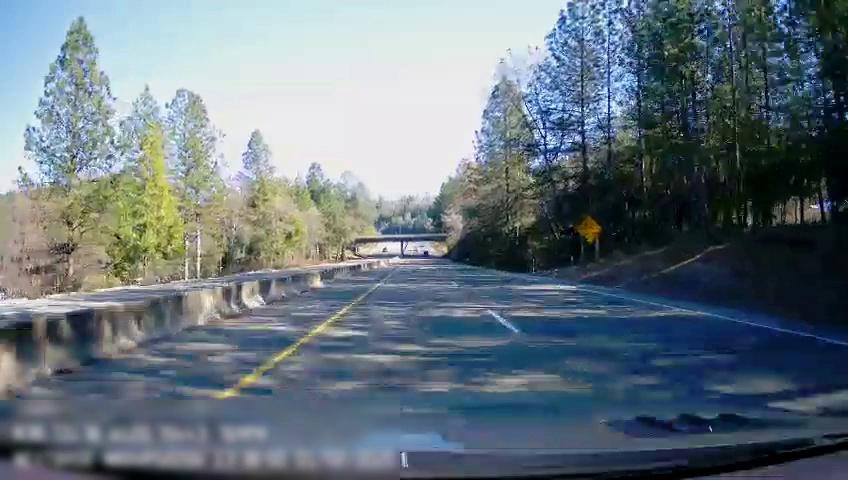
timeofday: Day
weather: Sunny
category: Drivable Space
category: Drivable Space
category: Lanes | Current Lane
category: Lanes | Current Lane
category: Lanes | Alternate Lane
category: Traffic | Signs